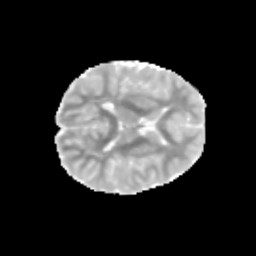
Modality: MD
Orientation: axial
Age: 9
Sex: male
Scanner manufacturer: siemens
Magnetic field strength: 3 T
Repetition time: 3.8 s
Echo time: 0.07 s